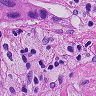
Metastatic tissue present: yes